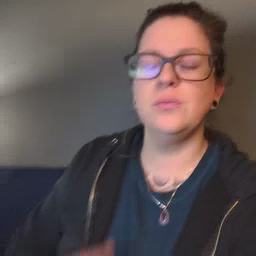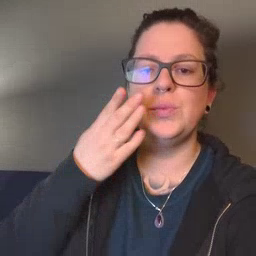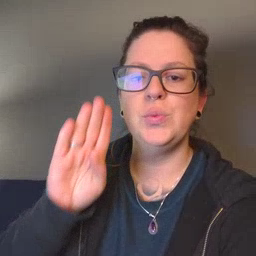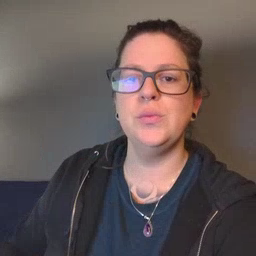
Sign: blue